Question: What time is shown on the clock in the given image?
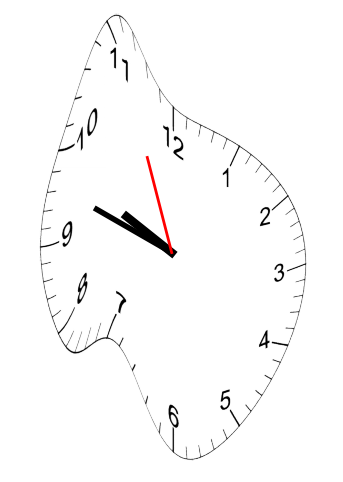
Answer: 09:47:56